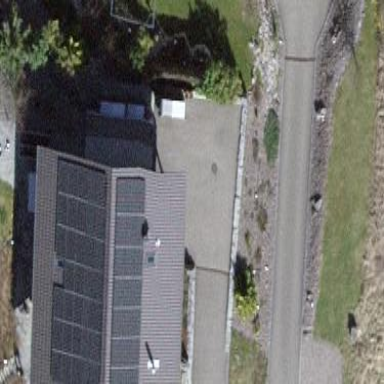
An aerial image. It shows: Simple house.